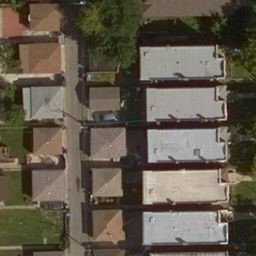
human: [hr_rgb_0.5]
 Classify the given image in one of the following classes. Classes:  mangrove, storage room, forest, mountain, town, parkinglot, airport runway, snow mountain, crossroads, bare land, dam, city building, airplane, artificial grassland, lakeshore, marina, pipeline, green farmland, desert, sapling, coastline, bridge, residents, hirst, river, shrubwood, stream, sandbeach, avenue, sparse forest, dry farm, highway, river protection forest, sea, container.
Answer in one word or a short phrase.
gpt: residents